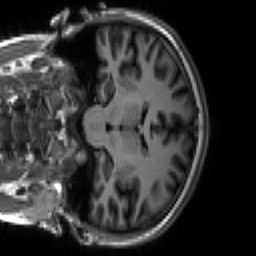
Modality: T1w
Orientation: coronal
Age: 20
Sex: male
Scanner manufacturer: siemens
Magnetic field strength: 3 T
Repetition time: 2.3 s
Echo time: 0.00266 s